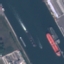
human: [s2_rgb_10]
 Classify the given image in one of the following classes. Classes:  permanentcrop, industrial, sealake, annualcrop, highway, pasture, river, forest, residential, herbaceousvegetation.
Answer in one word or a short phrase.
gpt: River